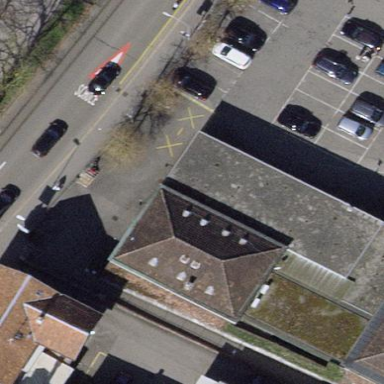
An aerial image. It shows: School building.